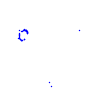
Particle: proton